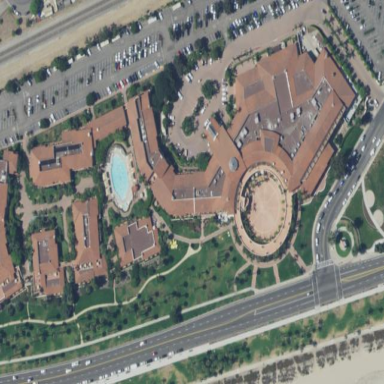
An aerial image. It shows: Hotel building.